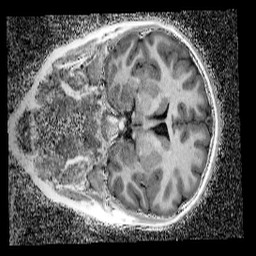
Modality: UNIT1_denoised
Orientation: coronal
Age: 10
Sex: male
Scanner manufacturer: siemens
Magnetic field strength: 3 T
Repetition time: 4 s
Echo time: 0.00299 s